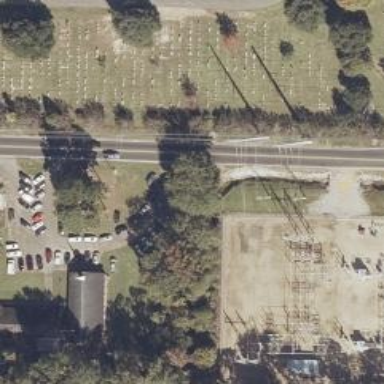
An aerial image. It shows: Distribution substation surrounded by fence.